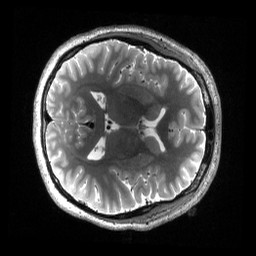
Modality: T2w
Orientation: axial
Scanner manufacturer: siemens
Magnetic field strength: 3 T
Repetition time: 3.2 s
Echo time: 0.563 s